Field crop: maize
Growth stage: 1
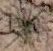
Species: salsola